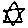
Label: star